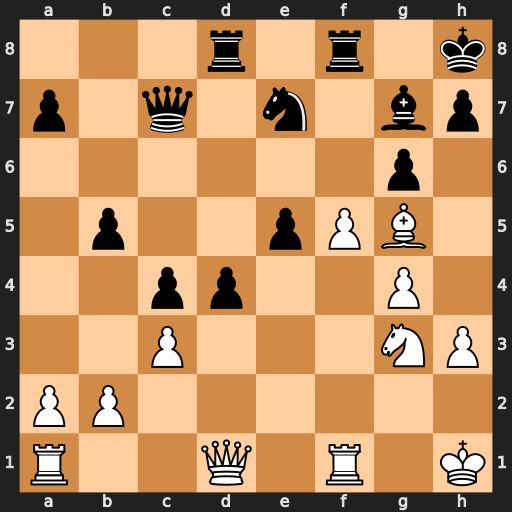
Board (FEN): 3r1r1k/p1q1n1bp/6p1/1p2pPB1/2pp2P1/2P3NP/PP6/R2Q1R1K
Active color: w
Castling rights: -
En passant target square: -
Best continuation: f6 Qc6+ Qf3 Qxf3+ Rxf3